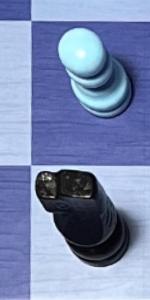
Label: Knight_Black